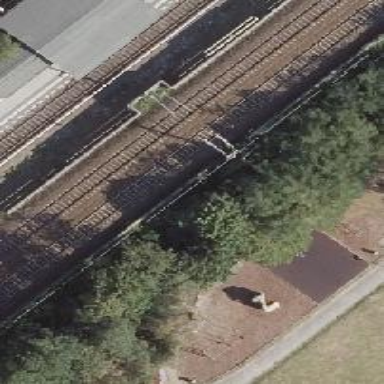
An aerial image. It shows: Milestone along the railway track with catenary mast.